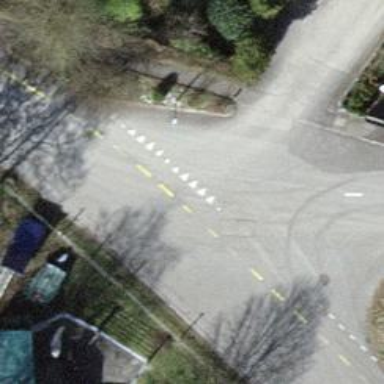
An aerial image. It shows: Unclassified road with asphalt surface. There is lane for cyclists on the left.